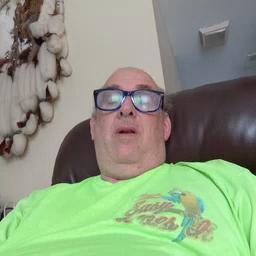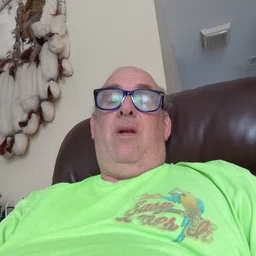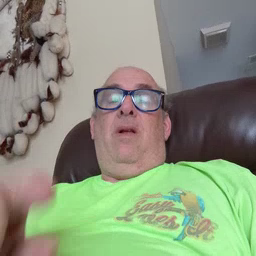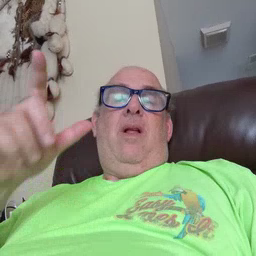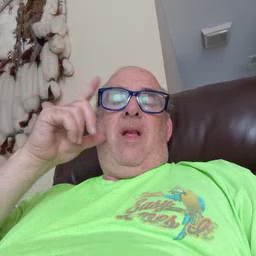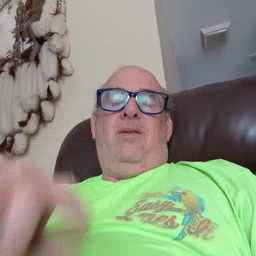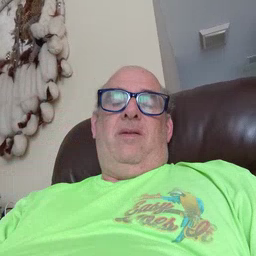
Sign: listen